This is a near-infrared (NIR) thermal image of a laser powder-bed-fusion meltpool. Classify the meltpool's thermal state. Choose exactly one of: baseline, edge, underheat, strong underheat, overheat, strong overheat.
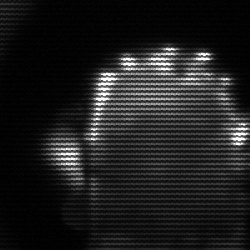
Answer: baseline